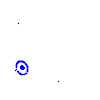
Particle: pion